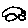
Label: car